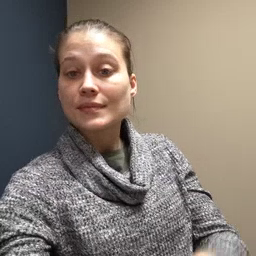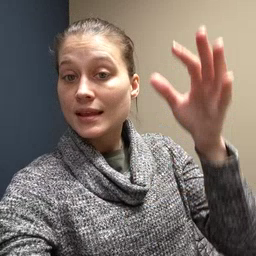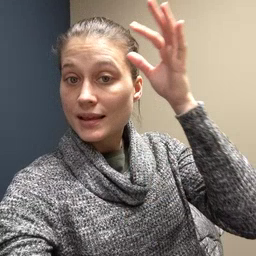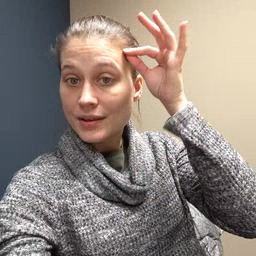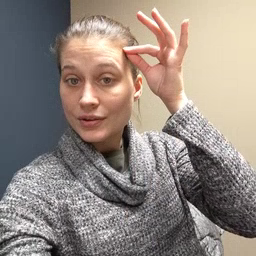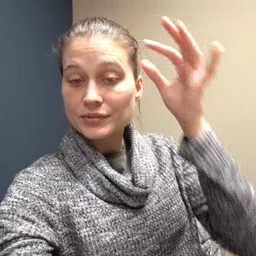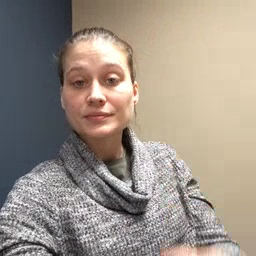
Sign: hair